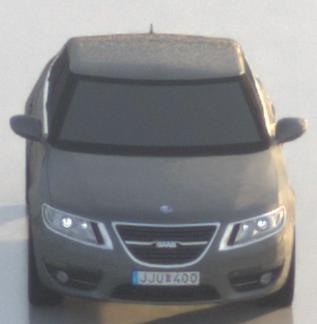
Make: Saab
Model: 5-Sep
Detailed model: 9-5 1.6T
Model produced from: 2010/06
Model produced until: 2011/12
Doors: 4
Color: gray
Road condition: wet road
Daytime: sunrise or sunset
Contrast: low contrast